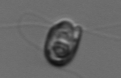
Label: flagellate_morphotype1